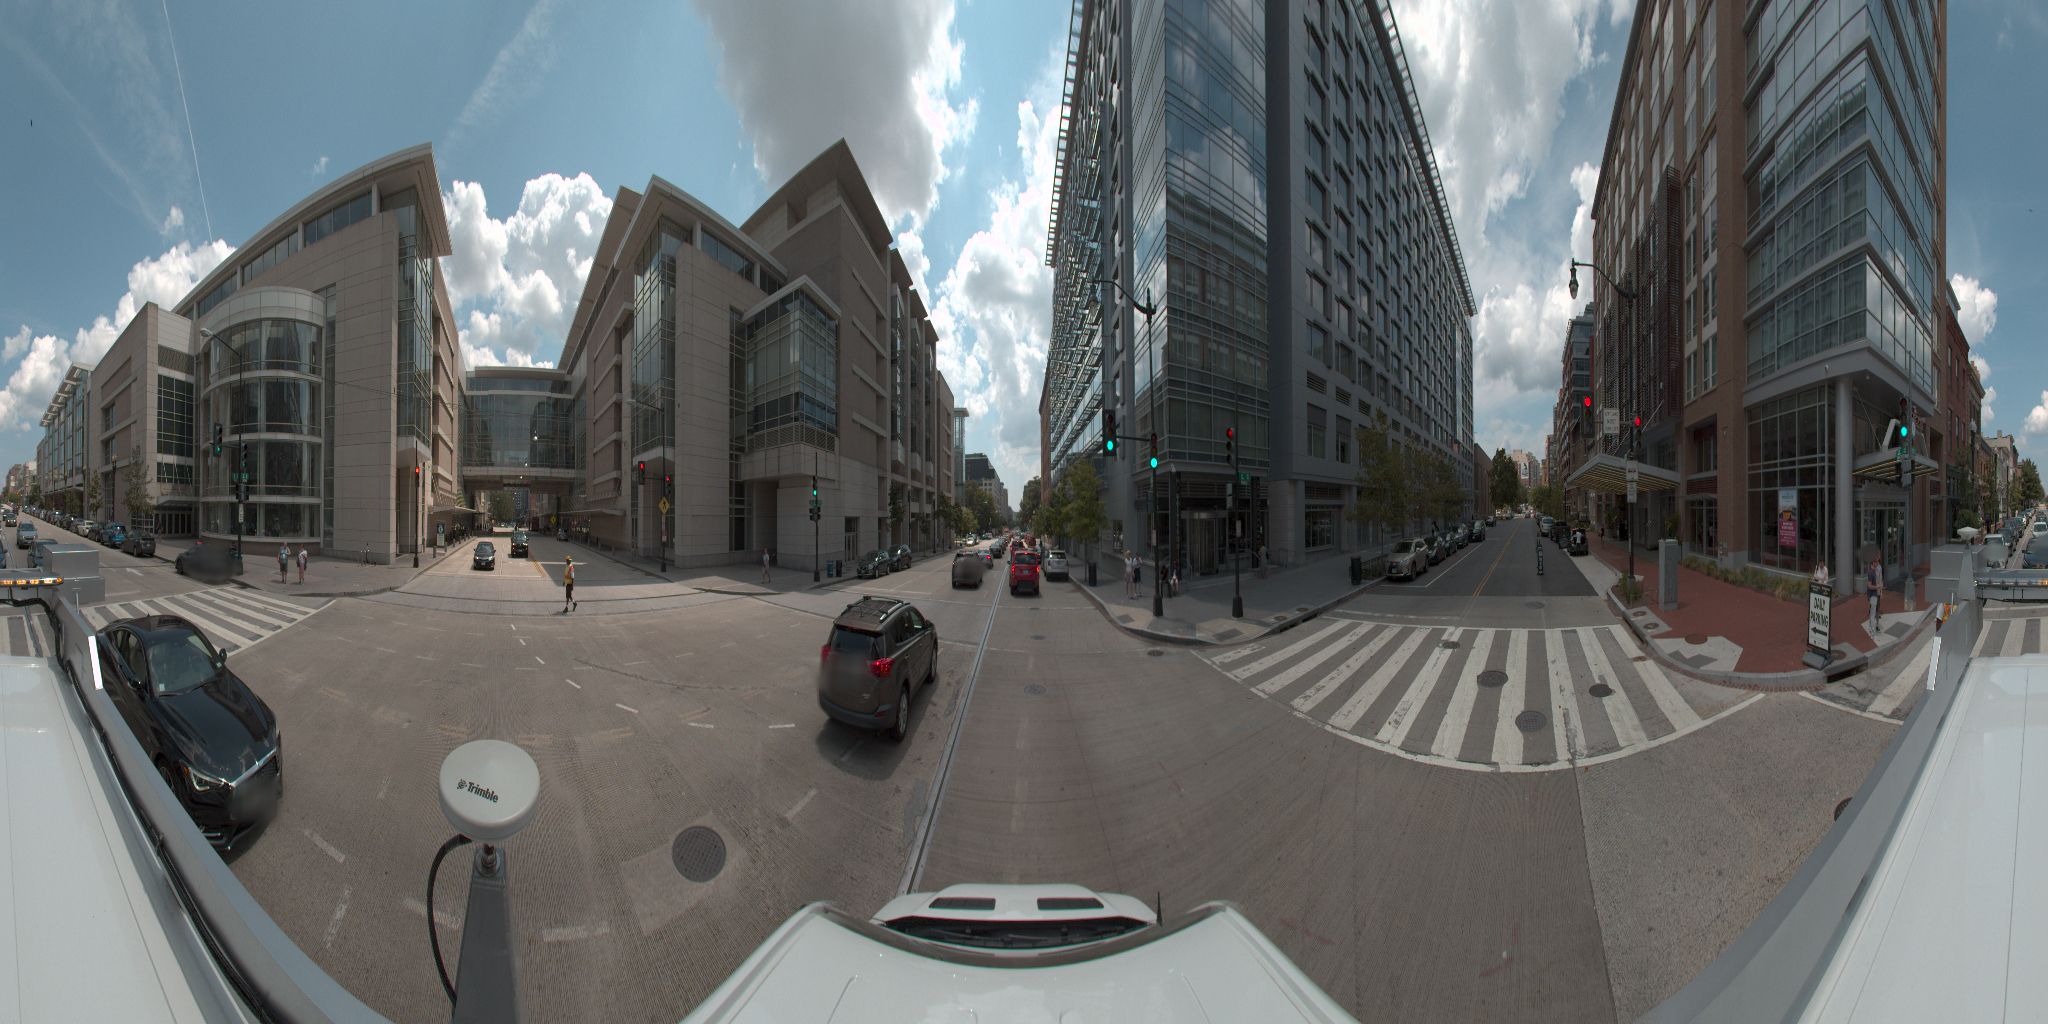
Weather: cloudy
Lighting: day
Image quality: good
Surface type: cycling surface
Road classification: tertiary
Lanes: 3
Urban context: urban centre
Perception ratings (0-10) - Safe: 3.46, Lively: 5.85, Beautiful: 1.04, Boring: 1.95, Depressing: 7.79, Wealthy: 4.46